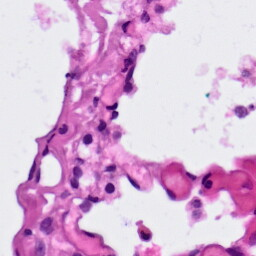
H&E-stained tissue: Lung